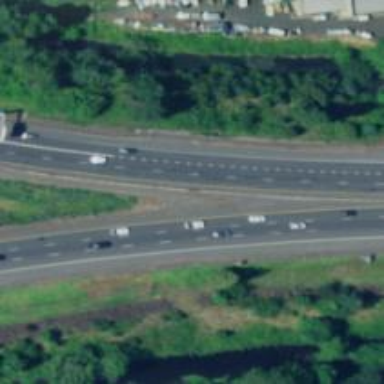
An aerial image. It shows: Motorway junction.